Question:
I have an isometric grid system who's coordinates start from [0,0] in the left hand corner of the grid (The corner shown in the above image) with x incrementing towards the bottom of the image and y incrementing towards the top (so [0, height] would be the top corner and [width, 0] would be the bottom corner in a diamond shape with width and height being the size of the grid ie. 200 x 200 squares)
Anyways what I need help with is getting an array of isometric grid positions that are contained within the blue box shown in the image. Short of iterating over every x,y screen pos and getting the corresponding grid position (See this question I posed earlier on how to convert from a screen position to a grid positon <URL> i'm not sure how to achieve this effeciently.
There was a question I found earlier that is almost exactly the same <URL> The answer was to render the grid to an image with different colors for each grid square and then detect what colors were present under the square, I have implemented this solution but it is quite slow! I'm almost thinking checking the grid position for each pixel in the selection box would be faster. Why oh why is javascript so slow at looping!
I really need a mathematical solution to this problem based on my coordinate system but I can't seem to come up with something that works (and handles the selection box going off the grid as well)
Please let me know if you need more information.
Edit: Unfortunately the supplied answers haven't worked so far, as the selection is like having a diamond selected area on a square grid, there is really no top left, bottom right corner to iterate through unless I missed the point of the answers? I have optimized the render approach but on a large selection, it still adds a noticeable drop in frames as it loops through all the pixel checking color and getting the corresponding square
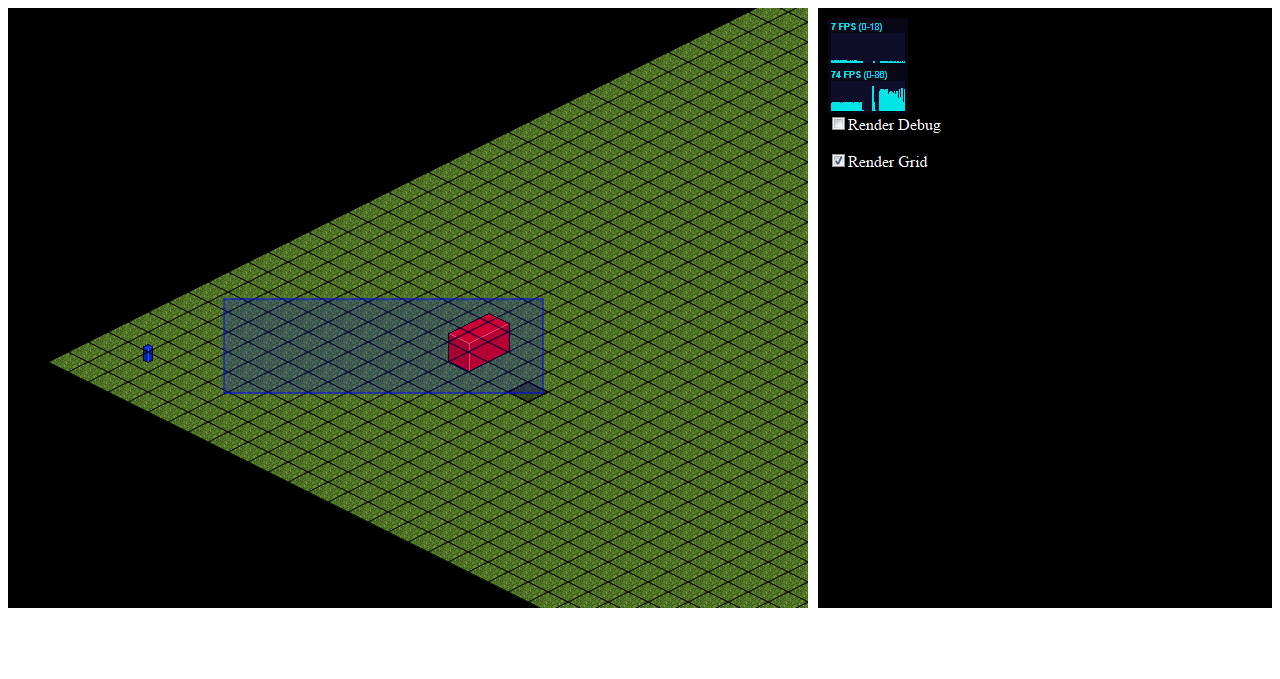
Answer: Linear algebra is the answer. There are two coordinate systems of interest here: screen coordinates and isometric coordinates. Converting the corners of the selected region from screen coordinates to isometric coordinates will greatly help you.
Let theta be the angle between the x and y axes of the isometric coordinates, measured on the screen and unit be the pixel length of one step in the isometric coordinates.
Then
'''
var c = Math.cos(theta/2);
var s = Math.sin(theta/2);
var origin = [oX, oY]; //the pixel coordinates of (0, 0)
var unit = 20;
var iso2Screen = function(iso) {
var screenX = origin[0] + unit * (iso[0] * c + iso[1] * c);
var screenY = origin[1] + unit * (iso[0] * -s + iso[1] * s);
return [screenX, screenY];
}
'''
Inverting this relationship, we get
'''
var screen2Iso = function(screen) {
var isoX = ((screen[0] - origin[0]) / c - (screen[1] - origin[1]) / s) / unit;
var isoY = ((screen[0] - origin[0]) / c + (screen[1] - origin[1]) / s) / unit;
'''
Now convert the screen coordinates of each corner of the selection box to isometric coordinates and get the minimum and maximum x and y.
'''
var cornersScreen = ...//4-element array of 2-element arrays
var cornersIso = [];
for(var i = 0; i < 4; i++) {
cornersIso.push(screen2Iso(cornersScreen[i]));
}
var minX, maxX, minY, maxY;
minX = Math.min(cornersIso[0][0], cornersIso[1][0], cornersIso[2][0], cornersIso[3][0]);
maxX = Math.max(cornersIso[0][0], cornersIso[1][0], cornersIso[2][0], cornersIso[3][0]);
minY = Math.min(cornersIso[0][1], cornersIso[1][1], cornersIso[2][1], cornersIso[3][1]);
maxY = Math.max(cornersIso[0][1], cornersIso[1][1], cornersIso[2][1], cornersIso[3][1]);
'''
All the selected isometric points lie inside of the isometric box [minX, maxX] x [minY, maxY], but not all of the points in that box are inside the selection.
You could do a lot of different things to weed out the points in that box that are not in the selection; I'd suggest iterating over integer values of the isometric x and y, converting the isometric coordinates to screen coordinates, and then testing to see if that screen coordinate lies within the selection box, to wit:
'''
var sMinX, sMaxX, sMinY, sMaxY;
sMinX = Math.min(cornersScreen[0][0], cornersScreen[1][0], cornersScreen[2][0], cornersScreen[3][0]);
sMaxX = Math.max(cornersScreen[0][0], cornersScreen[1][0], cornersScreen[2][0], cornersScreen[3][0]);
sMinY = Math.min(cornersScreen[0][1], cornersScreen[1][1], cornersScreen[2][1], cornersScreen[3][1]);
sMaxY = Math.max(cornersScreen[0][1], cornersScreen[1][1], cornersScreen[2][1], cornersScreen[3][1]);
var selectedPoints = [];
for(var x = Math.floor(minX); x <= Math.ceil(maxX); x++) {
for(var y = Math.floor(minY); x <= Math.ceil(maxY); y++) {
var iso = [x,y];
var screen = iso2Screen(iso);
if(screen[0] >= sMinX && screen[0] <= sMaxX && screen[1] >= sMinY && screen[1] <= sMaxY) {
selectedPoints.push(iso);
}
}
}
'''